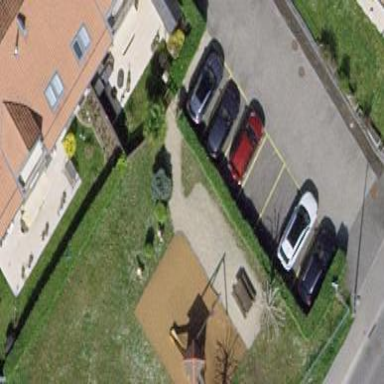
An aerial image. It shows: Playground area for leisure activities on the land.